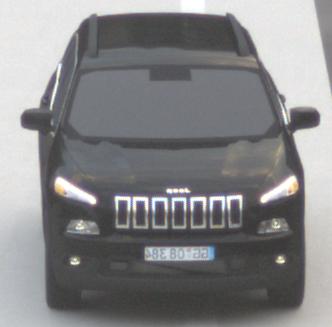
Make: Jeep
Model: Cherokee 3.2 V6 Pentastar
Detailed model: Cherokee (KL)
Model produced from: 2014/07
Model produced until: 2015/07
Doors: 5
Color: black
Road condition: dry road
Daytime: sunrise or sunset
Contrast: low contrast